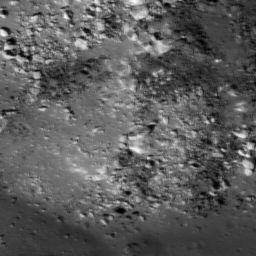
Host type: background_regolith
Lunar coordinates: latitude nan, longitude nan